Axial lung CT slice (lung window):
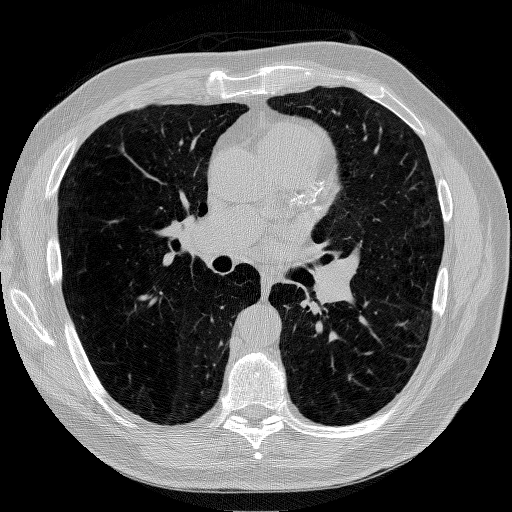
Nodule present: no